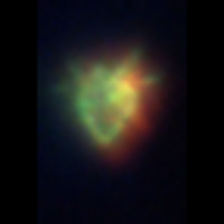
Taxon: Ciliates
Group: Other